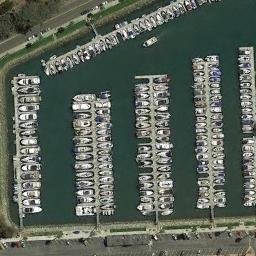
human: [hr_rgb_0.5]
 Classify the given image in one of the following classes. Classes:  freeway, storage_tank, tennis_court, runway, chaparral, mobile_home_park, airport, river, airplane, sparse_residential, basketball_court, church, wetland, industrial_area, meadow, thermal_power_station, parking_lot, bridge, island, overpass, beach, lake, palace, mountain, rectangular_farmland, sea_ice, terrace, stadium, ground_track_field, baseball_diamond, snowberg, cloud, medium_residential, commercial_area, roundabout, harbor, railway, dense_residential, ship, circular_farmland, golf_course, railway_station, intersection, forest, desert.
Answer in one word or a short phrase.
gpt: harbor